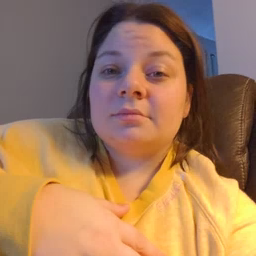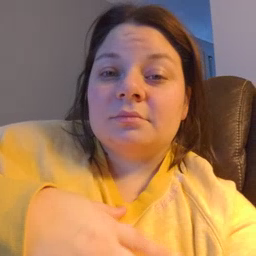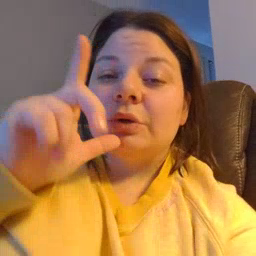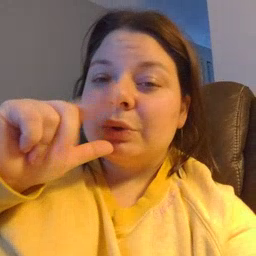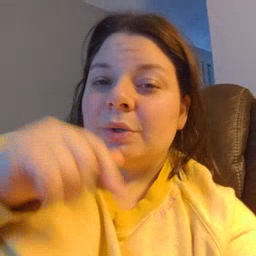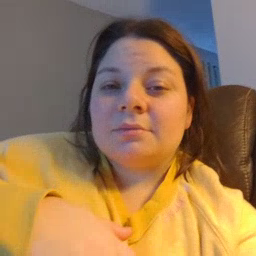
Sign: who